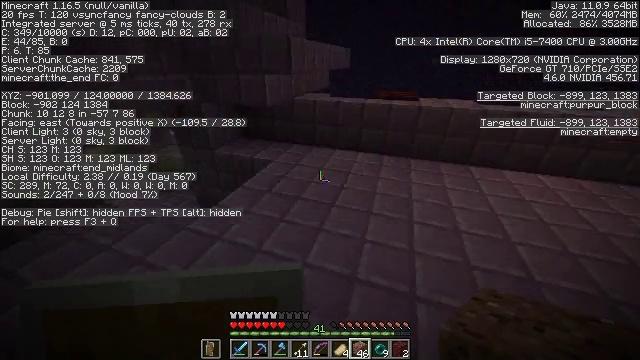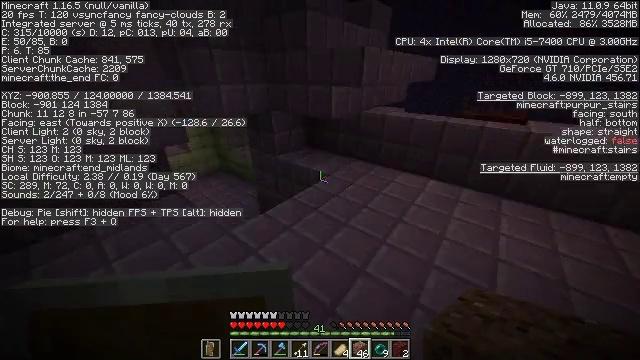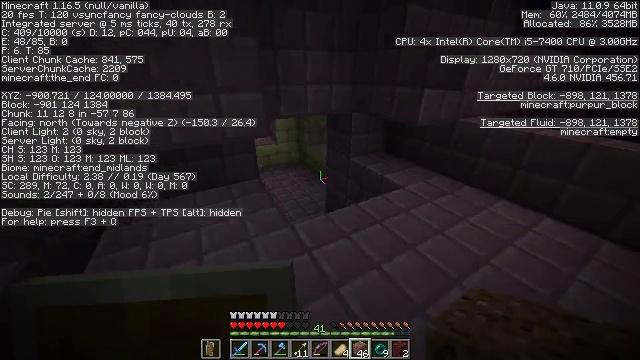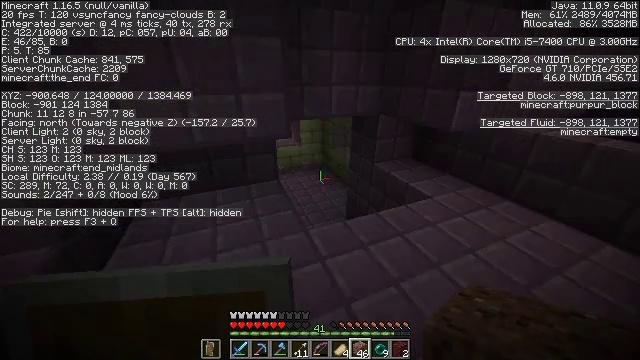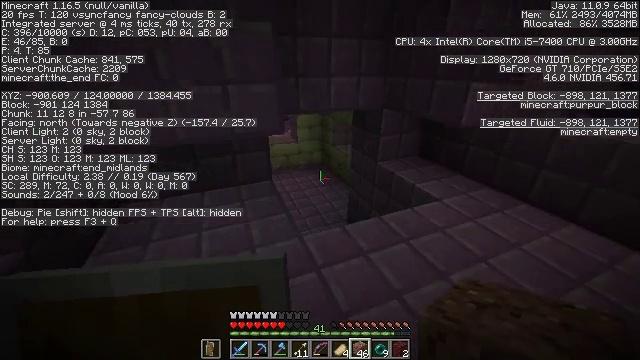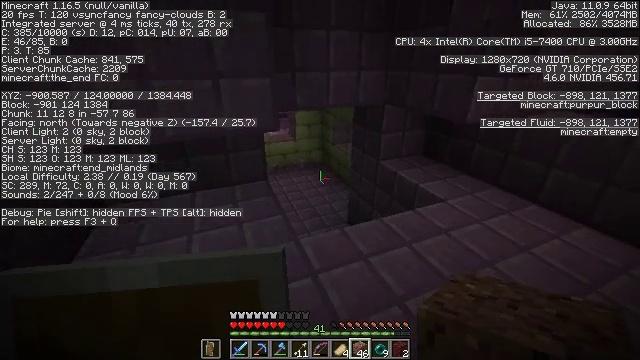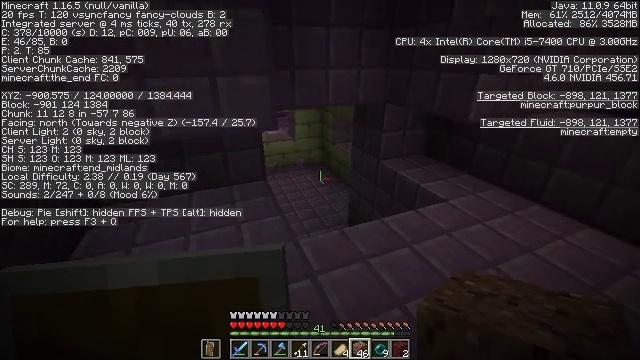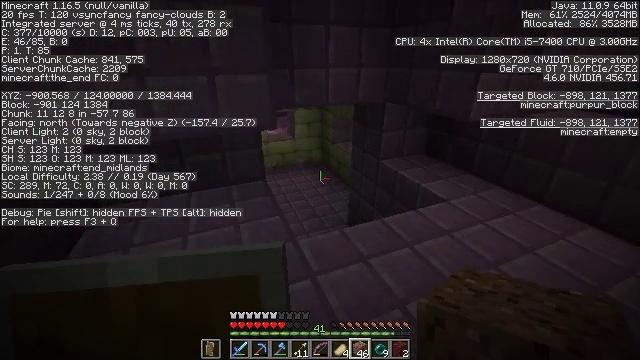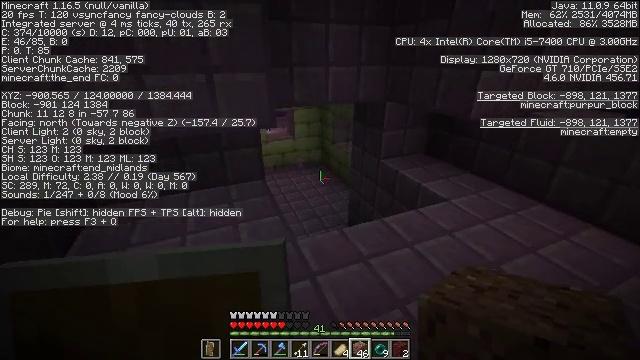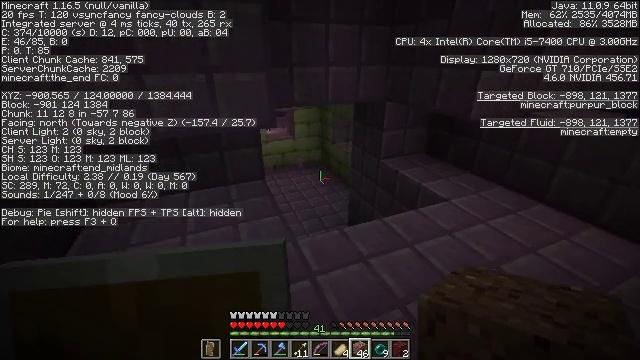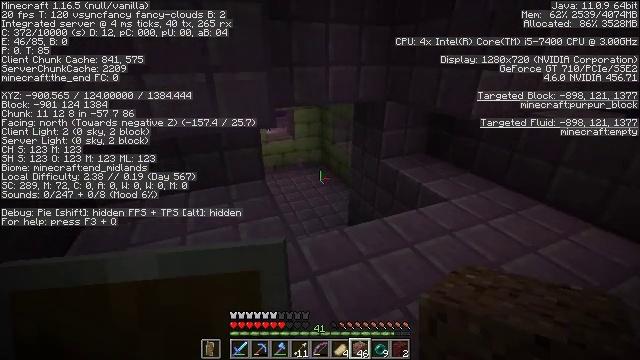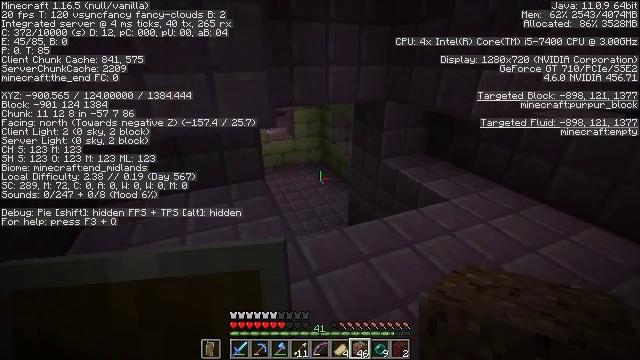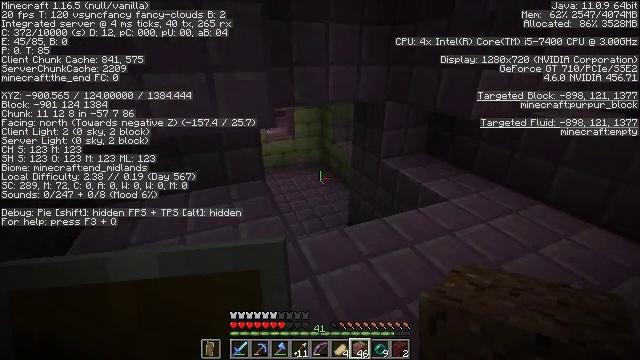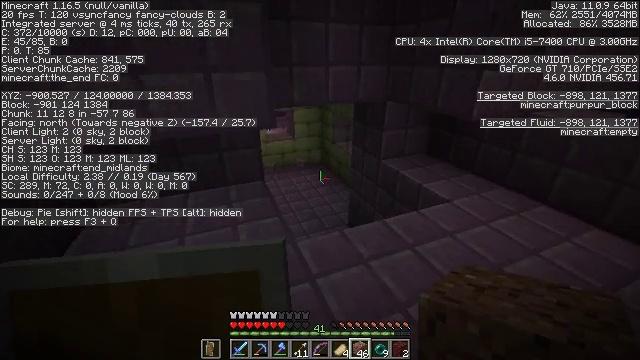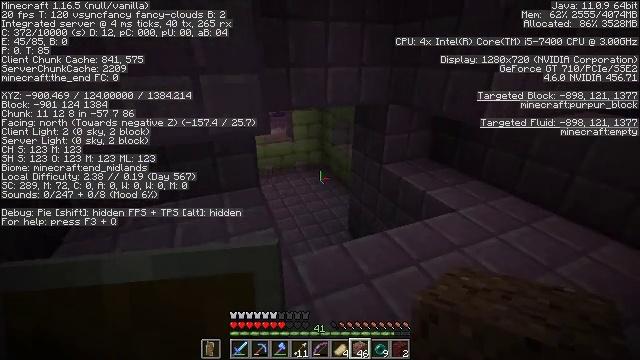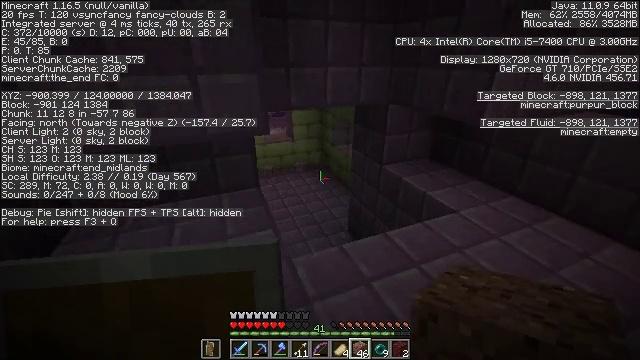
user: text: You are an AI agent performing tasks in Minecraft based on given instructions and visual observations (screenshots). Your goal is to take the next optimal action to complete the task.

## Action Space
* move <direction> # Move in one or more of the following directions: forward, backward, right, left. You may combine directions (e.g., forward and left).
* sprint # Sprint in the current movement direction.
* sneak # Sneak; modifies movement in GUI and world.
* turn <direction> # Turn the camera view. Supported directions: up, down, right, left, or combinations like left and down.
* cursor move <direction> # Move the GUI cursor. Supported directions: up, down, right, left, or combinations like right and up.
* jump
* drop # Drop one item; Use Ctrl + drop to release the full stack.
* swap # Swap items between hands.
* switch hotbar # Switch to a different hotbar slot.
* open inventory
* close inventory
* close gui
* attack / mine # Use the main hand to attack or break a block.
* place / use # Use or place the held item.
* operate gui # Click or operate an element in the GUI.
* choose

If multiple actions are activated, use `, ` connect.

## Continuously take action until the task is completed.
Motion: motion action
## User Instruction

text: Attack the end stone bricks to collect them.
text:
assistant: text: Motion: move forward, turn left and up
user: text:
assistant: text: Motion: turn left
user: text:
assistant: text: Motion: turn left
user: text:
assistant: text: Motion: no_op
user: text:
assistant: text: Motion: no_op
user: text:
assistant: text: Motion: no_op
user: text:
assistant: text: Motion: no_op
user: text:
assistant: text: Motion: no_op
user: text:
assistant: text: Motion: no_op
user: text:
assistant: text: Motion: no_op
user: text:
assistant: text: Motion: no_op
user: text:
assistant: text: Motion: no_op
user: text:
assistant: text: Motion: move forward
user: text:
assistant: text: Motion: move forward
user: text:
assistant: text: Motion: move forward
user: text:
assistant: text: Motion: move forward and move right
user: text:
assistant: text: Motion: move forward and move right, turn left
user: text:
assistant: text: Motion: move forward and move right, turn left
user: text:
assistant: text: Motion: move forward and move right, turn left
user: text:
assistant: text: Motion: move forward and move right, sprint, turn left
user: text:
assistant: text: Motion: move forward, sprint, turn left
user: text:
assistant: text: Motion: move forward, sprint, turn left
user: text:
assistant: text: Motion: move forward, sprint, turn left
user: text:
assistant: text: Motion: move forward
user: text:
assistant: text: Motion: move forward
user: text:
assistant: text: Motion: move forward
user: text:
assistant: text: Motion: move forward
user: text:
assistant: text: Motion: move forward
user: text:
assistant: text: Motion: move forward
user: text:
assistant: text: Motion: move forward